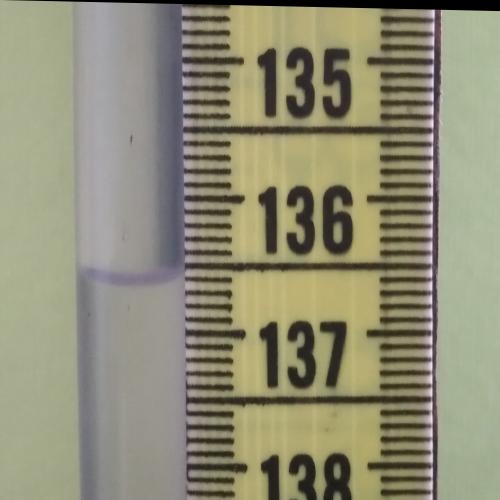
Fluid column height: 136.6 cm